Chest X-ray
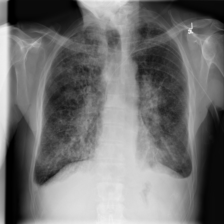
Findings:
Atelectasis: negative
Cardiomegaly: negative
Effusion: positive
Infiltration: negative
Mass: positive
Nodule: negative
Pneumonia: negative
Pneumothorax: negative
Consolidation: negative
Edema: negative
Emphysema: negative
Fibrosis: negative
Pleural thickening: negative
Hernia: negative